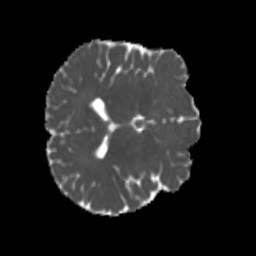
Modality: MD
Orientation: axial
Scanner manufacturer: siemens
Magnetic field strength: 3 T
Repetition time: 4 s
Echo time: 0.0594 s